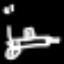
Label: chair